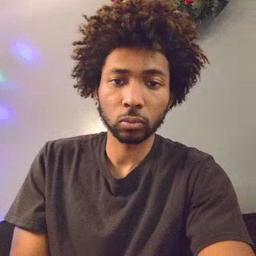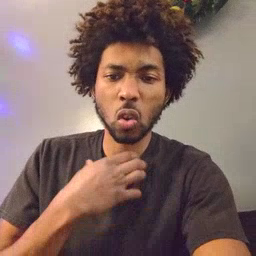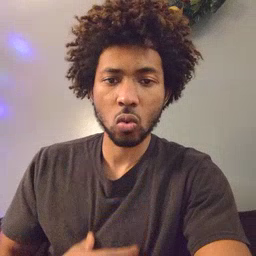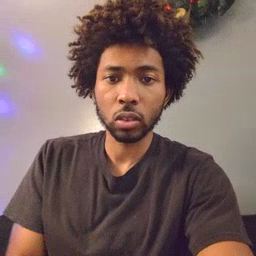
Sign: hungry